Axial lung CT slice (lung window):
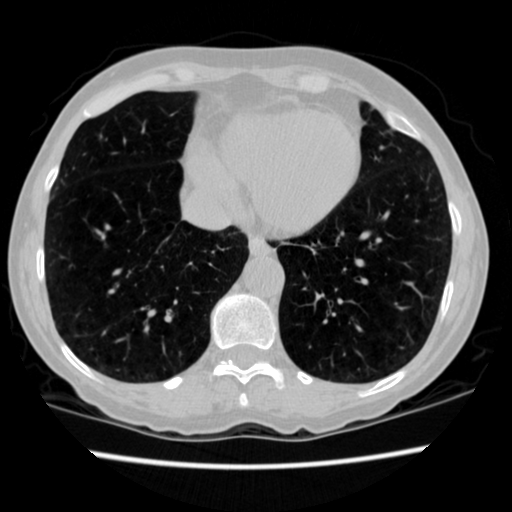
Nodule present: no